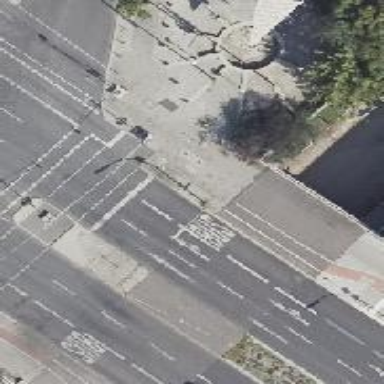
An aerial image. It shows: Cycle track with kerb separating it from the road.